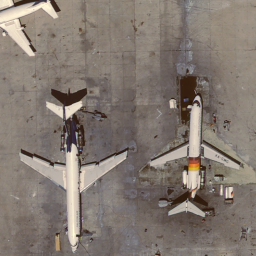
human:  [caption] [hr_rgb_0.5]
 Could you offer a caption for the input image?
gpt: There are three airplanes stopped at the airport .

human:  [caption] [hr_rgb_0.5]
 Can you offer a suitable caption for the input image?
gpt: Three airplanes scattered at the airport .

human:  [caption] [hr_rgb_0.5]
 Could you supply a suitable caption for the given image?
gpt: Three different kinds of airplanes are stopped at the airport .

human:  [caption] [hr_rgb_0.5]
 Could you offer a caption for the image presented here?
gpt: Three airplanes are stopped dispersedly at the airport .

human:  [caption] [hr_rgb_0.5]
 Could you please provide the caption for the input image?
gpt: Three different airplanes are stopped dispersedly at the airport .